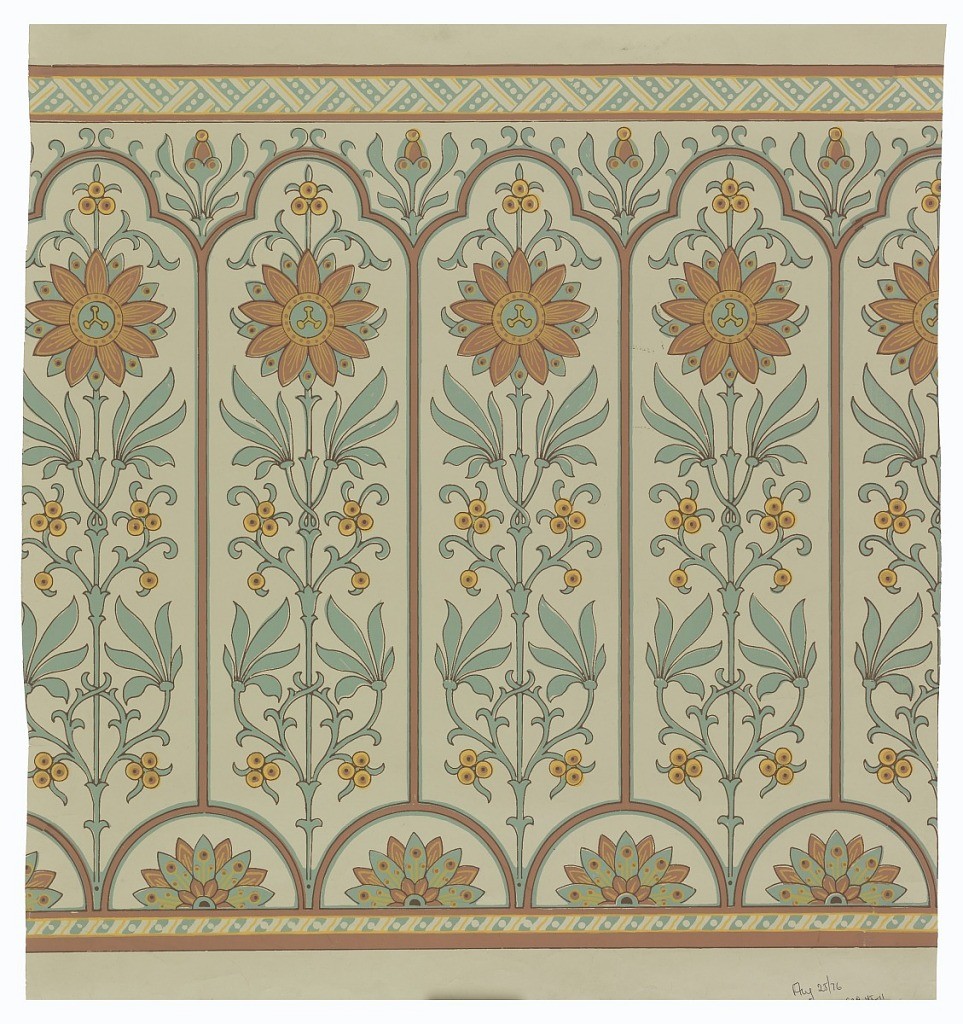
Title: Frieze
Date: ca. 1880
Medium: Machine-printed paper
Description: Narrow bands of geometric ornament across top and bottom. Long narrow panels, trefoil-headed, set with conventionalized axial passion-flower, above small tangent semi-circles enclosing conventional half-water lilies. Paper embossed with pebbled figure.
Color: Blue, tans and red-violet.
Used as a frieze with 1939-45-7